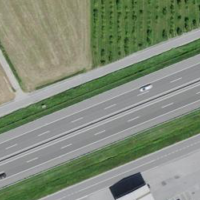
EUNIS habitat code: 57
Species observed at this site:
Passer italiae